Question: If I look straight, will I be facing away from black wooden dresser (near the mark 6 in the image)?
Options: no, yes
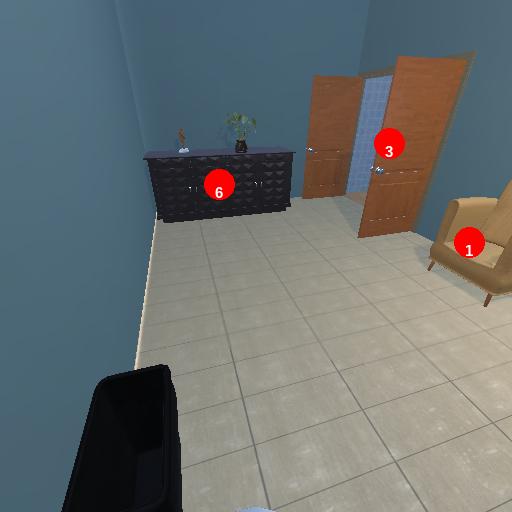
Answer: no